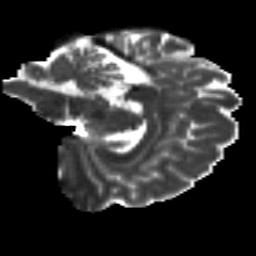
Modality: T2w
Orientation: sagittal
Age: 24
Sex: female
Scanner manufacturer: siemens
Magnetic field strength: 3 T
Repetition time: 8.8 s
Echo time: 0.085 s